Field crop: maize
Growth stage: 2
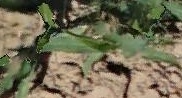
Species: maize